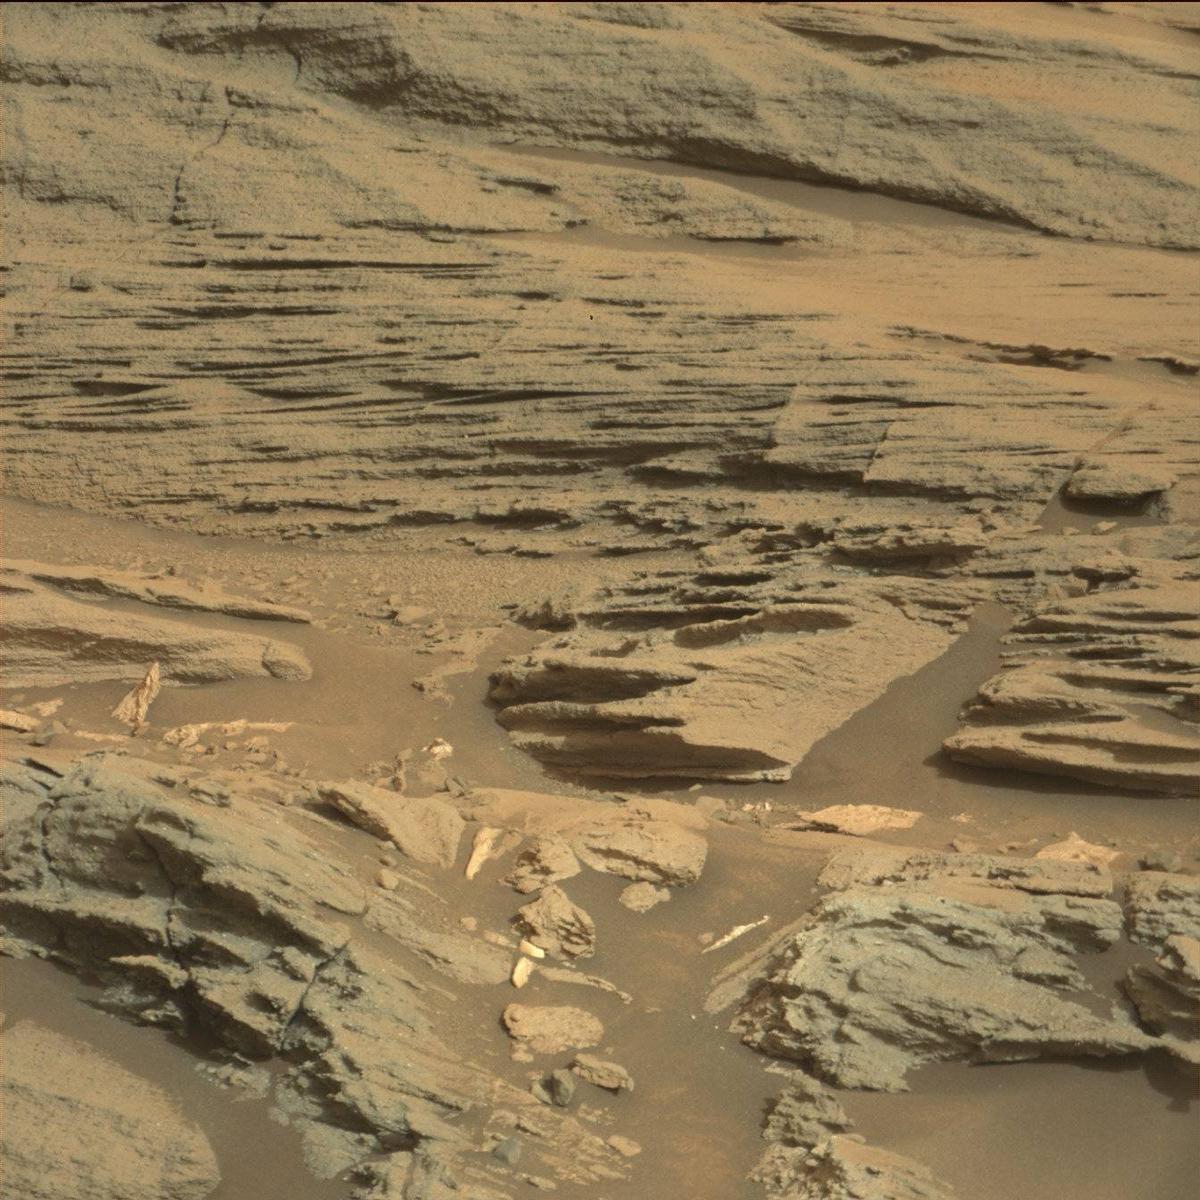
Terrain classes present: Bedrock, Rock, Sand / Soil